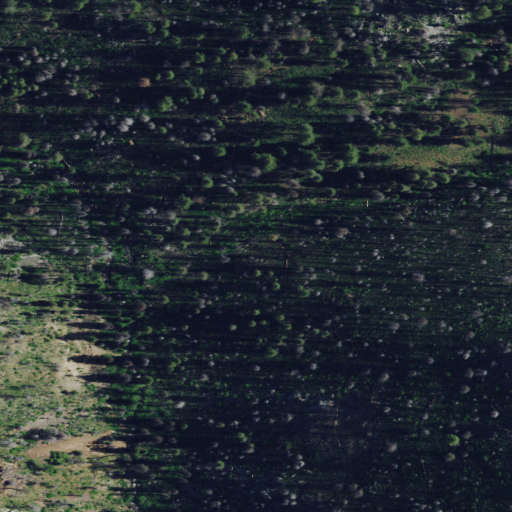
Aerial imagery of valley in Idaho named Carlson Gulch containing shrub, evergreen forest, and grassland